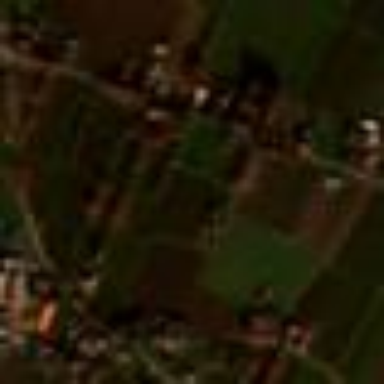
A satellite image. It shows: Beautiful vineyard in the countryside.